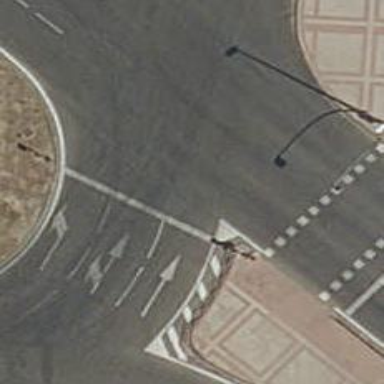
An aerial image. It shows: Road with traffic signals.